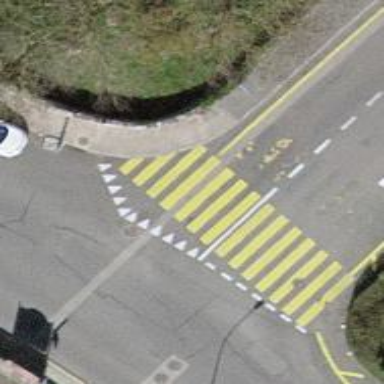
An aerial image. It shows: Marked crossing on the road.